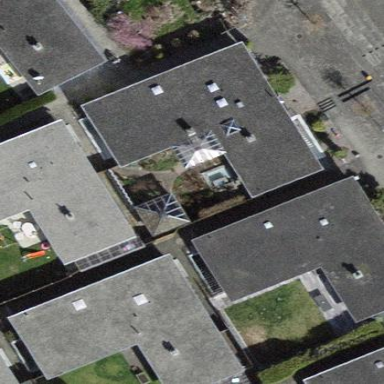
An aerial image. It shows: Flat-roofed residential building.